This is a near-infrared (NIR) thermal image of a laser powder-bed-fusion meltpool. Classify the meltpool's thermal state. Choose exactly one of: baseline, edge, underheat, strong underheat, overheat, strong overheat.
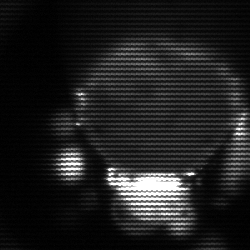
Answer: edge